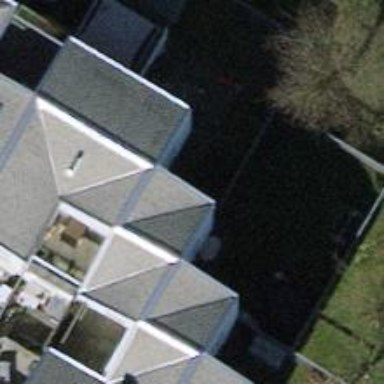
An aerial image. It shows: Terrace building.